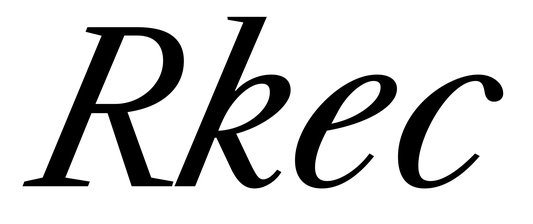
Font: LibreCaslonText-Italic_Italic